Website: home-depot
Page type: payment
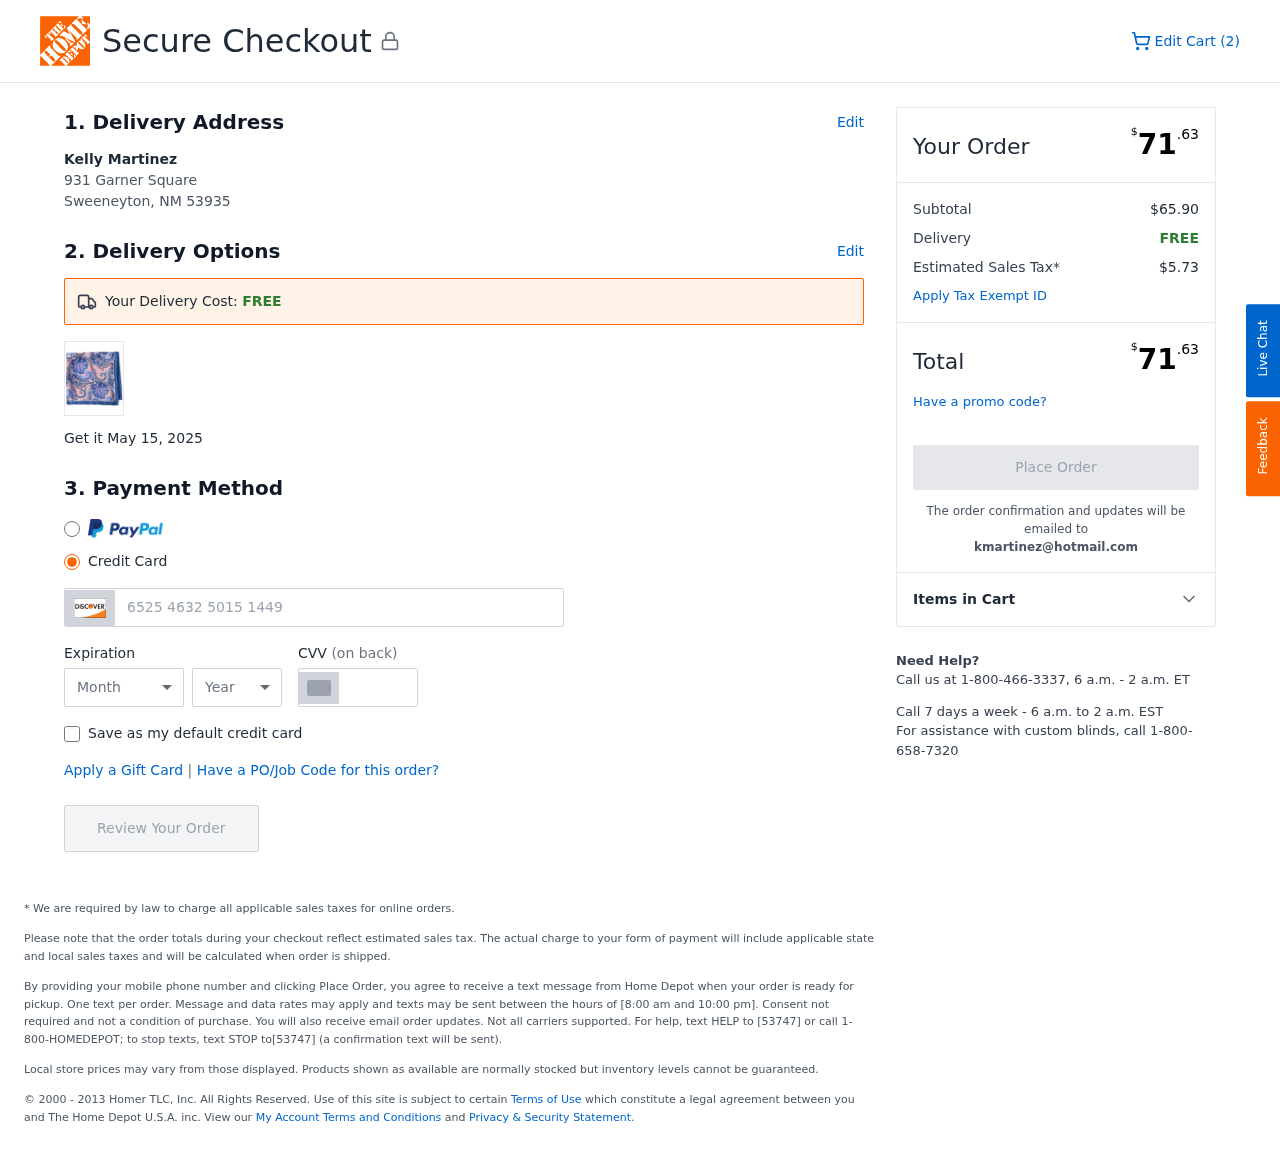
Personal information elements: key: PII_CARD_CVV
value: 495
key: PII_CARD_EXPIRY_MONTH
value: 06
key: PII_CARD_EXPIRY_YEAR
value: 28
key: PII_CARD_NUMBER
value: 6525 4632 5015 1449
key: PII_CITY_STATE_ZIP
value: Sweeneyton, NM 53935
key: PII_EMAIL
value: kmartinez@hotmail.com
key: PII_FULLNAME
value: Kelly Martinez
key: PII_STREET
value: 931 Garner Square
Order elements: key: ORDER_NUM_ITEMS
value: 2
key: ORDER_DELIVERY_DATE
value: May 15, 2025
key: ORDER_TOTAL
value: $71.63
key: ORDER_SUBTOTAL
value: $65.90
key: ORDER_SHIPPING_COST
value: FREE
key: ORDER_TAX
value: $5.73